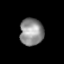
Tissue: lung
Cell type: Epithelial cells
Senescence score: 0.2351
Nuclear area (px): 626
Mean DAPI intensity: 143.035